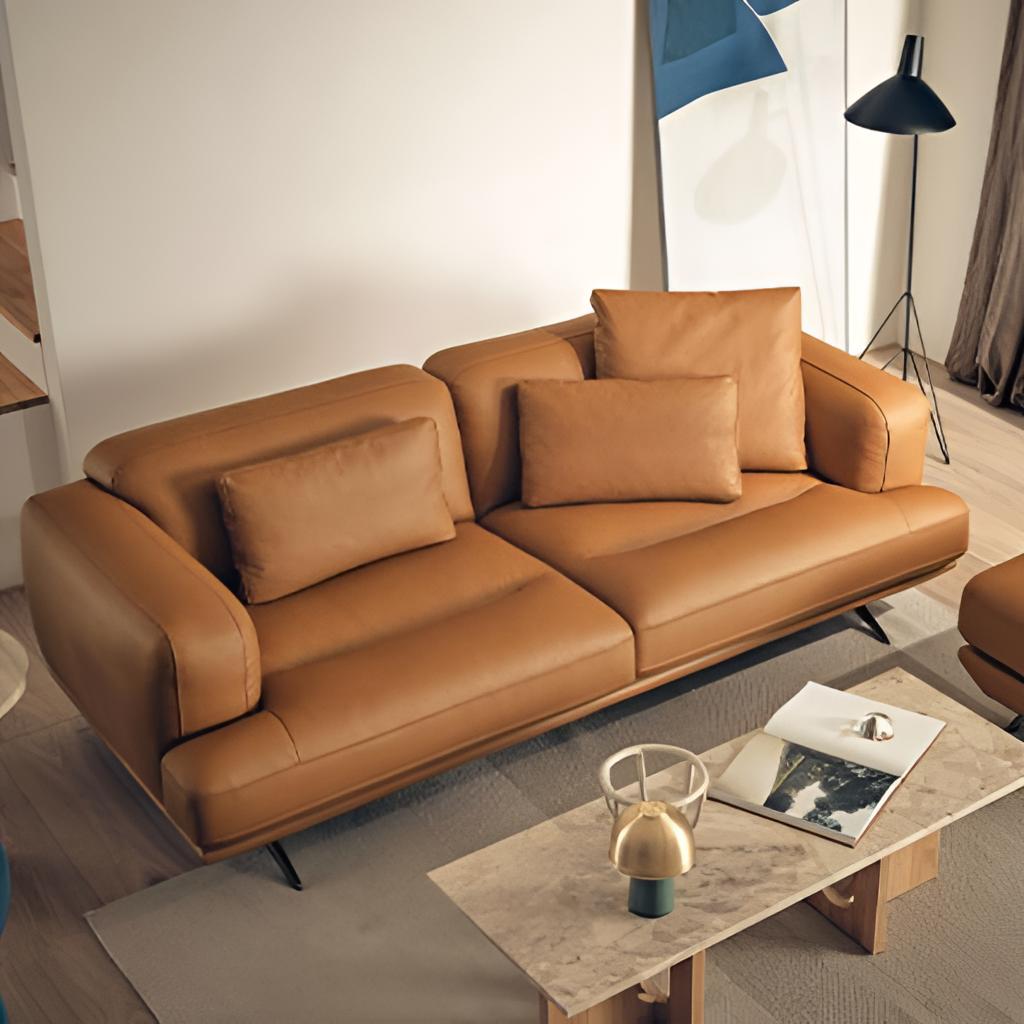
living room, leather sofa, tan wood flooring, with plank pattern, contemporary, paint wallpaper, with solid pattern